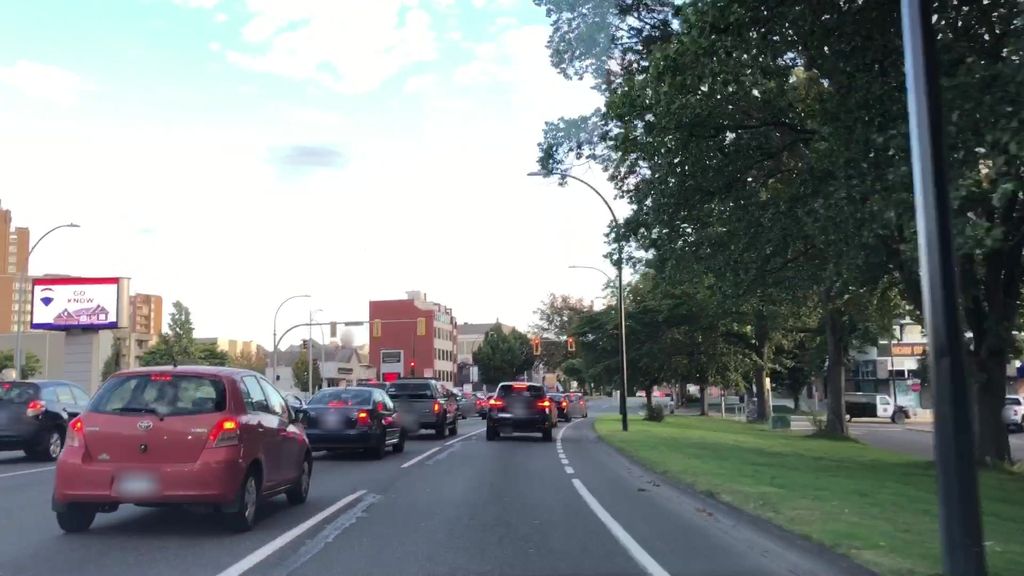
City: victoria